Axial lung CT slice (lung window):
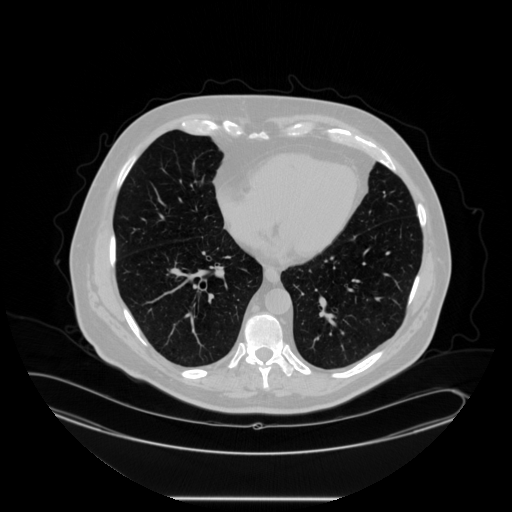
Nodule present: no